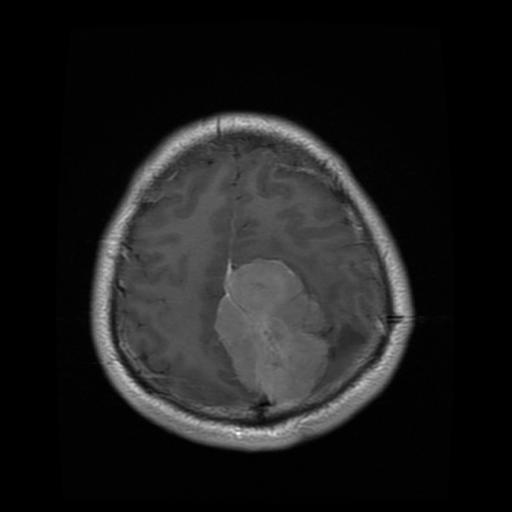
Label: meningioma